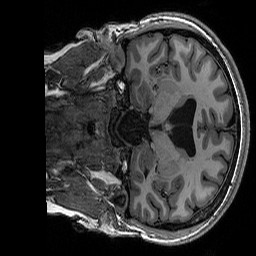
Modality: T1w
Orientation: coronal
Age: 20
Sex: female
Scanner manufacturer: siemens
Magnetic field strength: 3 T
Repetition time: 2.53 s
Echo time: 0.0033 s